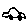
Label: car